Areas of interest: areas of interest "Logistics and Express Delivery"
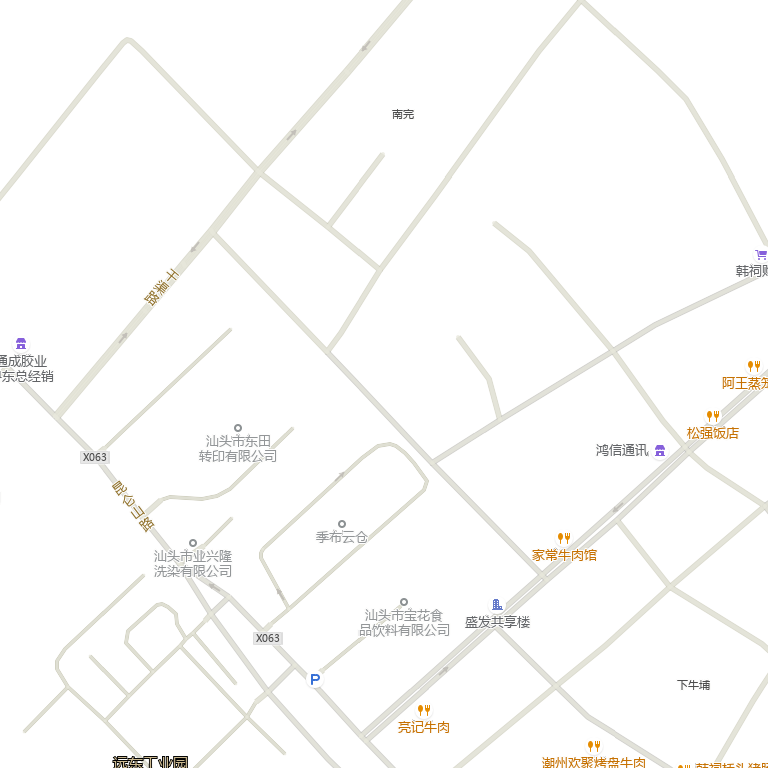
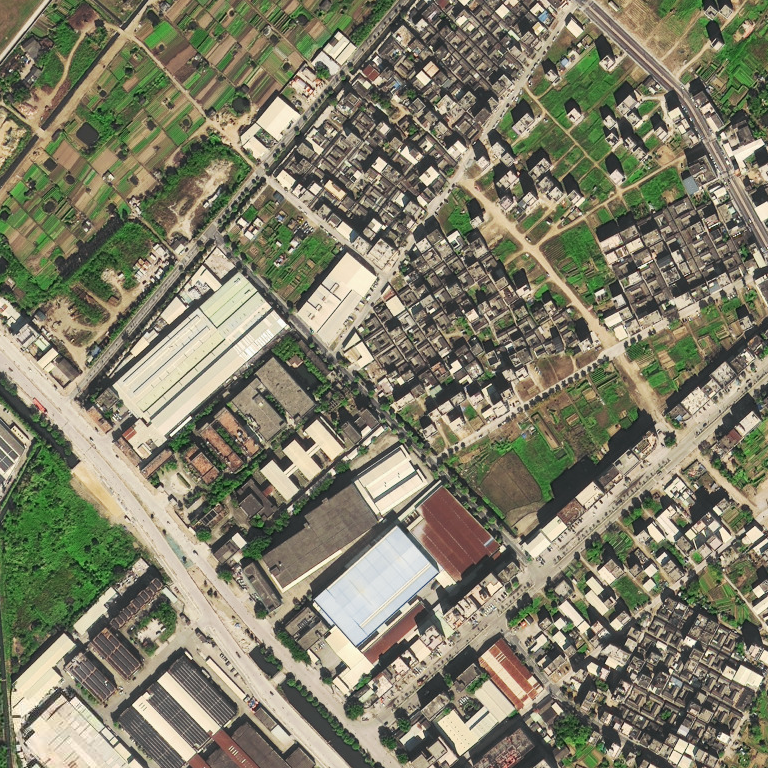